Question: When I tap and hold on some link I get this dialog :

I want to register my own Windows Phone app as handler of url-s so it can appear in this dialog.
I have already looked on file and Uri associations for Windows Phone but I haven't found solution.
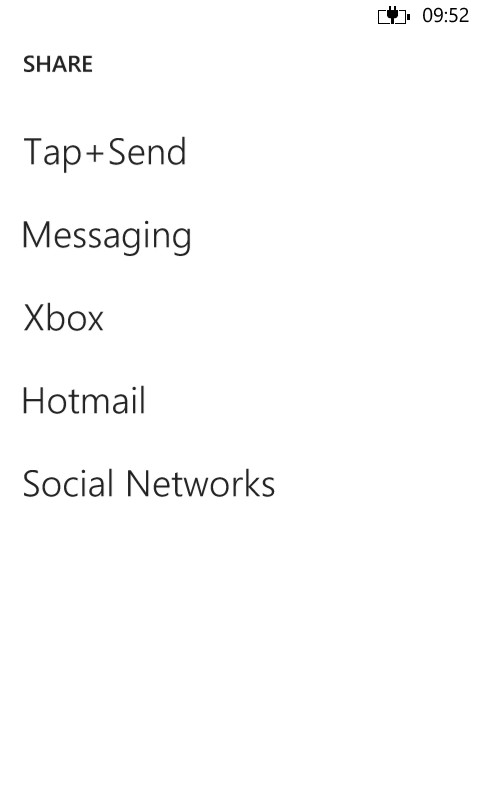
Answer: I'm afraid it's not possible to register your app to appear in the list of apps when the 'share' option is used, either on Windows Phone 7 or 8.
The nearest thing, which is not what you're looking for, is Uri schemes which allow an app to call another once it's Uri scheme is registered (Windows Phone 8 only).
<URL>